Current action and preconditions to check: trajectory_clear

Your task: For each precondition in the list above, predict whether it will hold at this action.

Consider the current scene as observed from the mobile robot's camera, and analyze the predicted future states of all dynamic agents (e.g., people, animals, vehicles, or any moving entities) within the NEXT SECOND.

IMPORTANT: Only answer "very likely" if you are absolutely certain—based on strong, clear evidence—that a dynamic agent will violate the precondition in the predicted future state. Do NOT answer "very likely" for unlikely, ambiguous, or low-probability risks.

Ask yourself for each precondition: Is there a high probability, with clear and convincing evidence, that the predicted future states of any dynamic agent will interfere with the predicted future state of the currently executing action within the NEXT SECOND, causing that precondition to fail?

Assess the risk level based on these predictions. Use "likely" or "very likely" if motions create a clear risk of interference.

Use "neutral" or "improbable" if agents are nearby but their predicted paths are clearly diverging or non-conflicting.

Failure Risk Categories: "very improbable", "improbable", "neutral", "likely", "very likely"

Answer Format: Output ONLY the probability_of_failure value from these categories: "very improbable", "improbable", "neutral", "likely", "very likely"

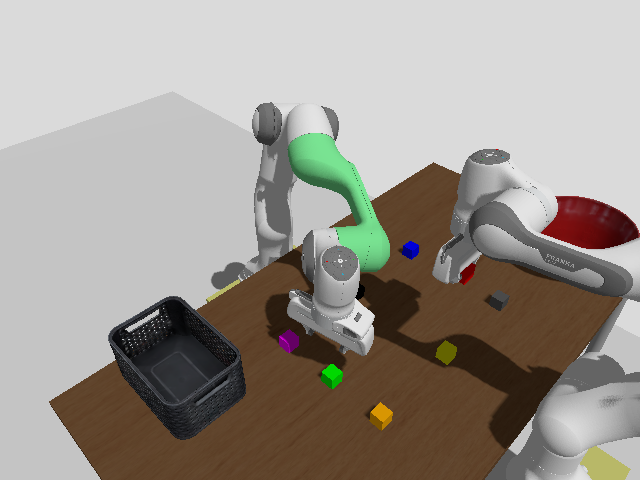

Answer: very improbable